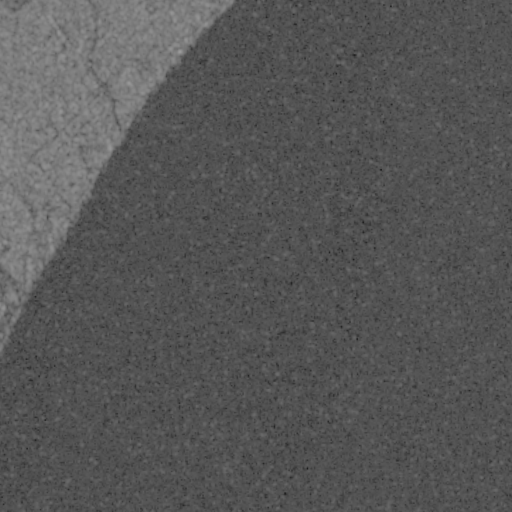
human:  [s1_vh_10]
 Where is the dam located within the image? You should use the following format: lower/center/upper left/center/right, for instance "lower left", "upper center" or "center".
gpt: The dam is located in the upper left of the image.
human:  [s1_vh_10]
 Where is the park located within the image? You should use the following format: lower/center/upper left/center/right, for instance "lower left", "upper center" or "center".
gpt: The park is located in the lower left of the image.
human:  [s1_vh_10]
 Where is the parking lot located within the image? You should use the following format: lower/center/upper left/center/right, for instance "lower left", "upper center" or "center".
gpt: The parking lot is located in the center left of the image.
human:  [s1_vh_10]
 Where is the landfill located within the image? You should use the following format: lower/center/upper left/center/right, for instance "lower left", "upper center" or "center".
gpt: There is no landfill in the image.

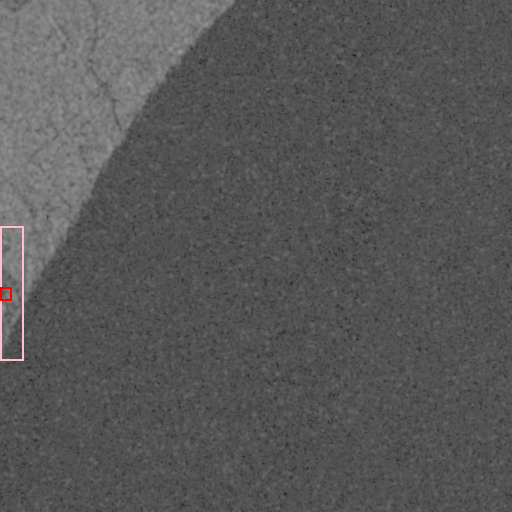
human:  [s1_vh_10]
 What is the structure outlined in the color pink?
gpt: The structure outlined in pink is a park.
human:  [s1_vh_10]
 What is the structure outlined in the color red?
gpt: The structure outlined in red is a parking lot.
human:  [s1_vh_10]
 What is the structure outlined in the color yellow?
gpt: There is no yellow outline.